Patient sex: M
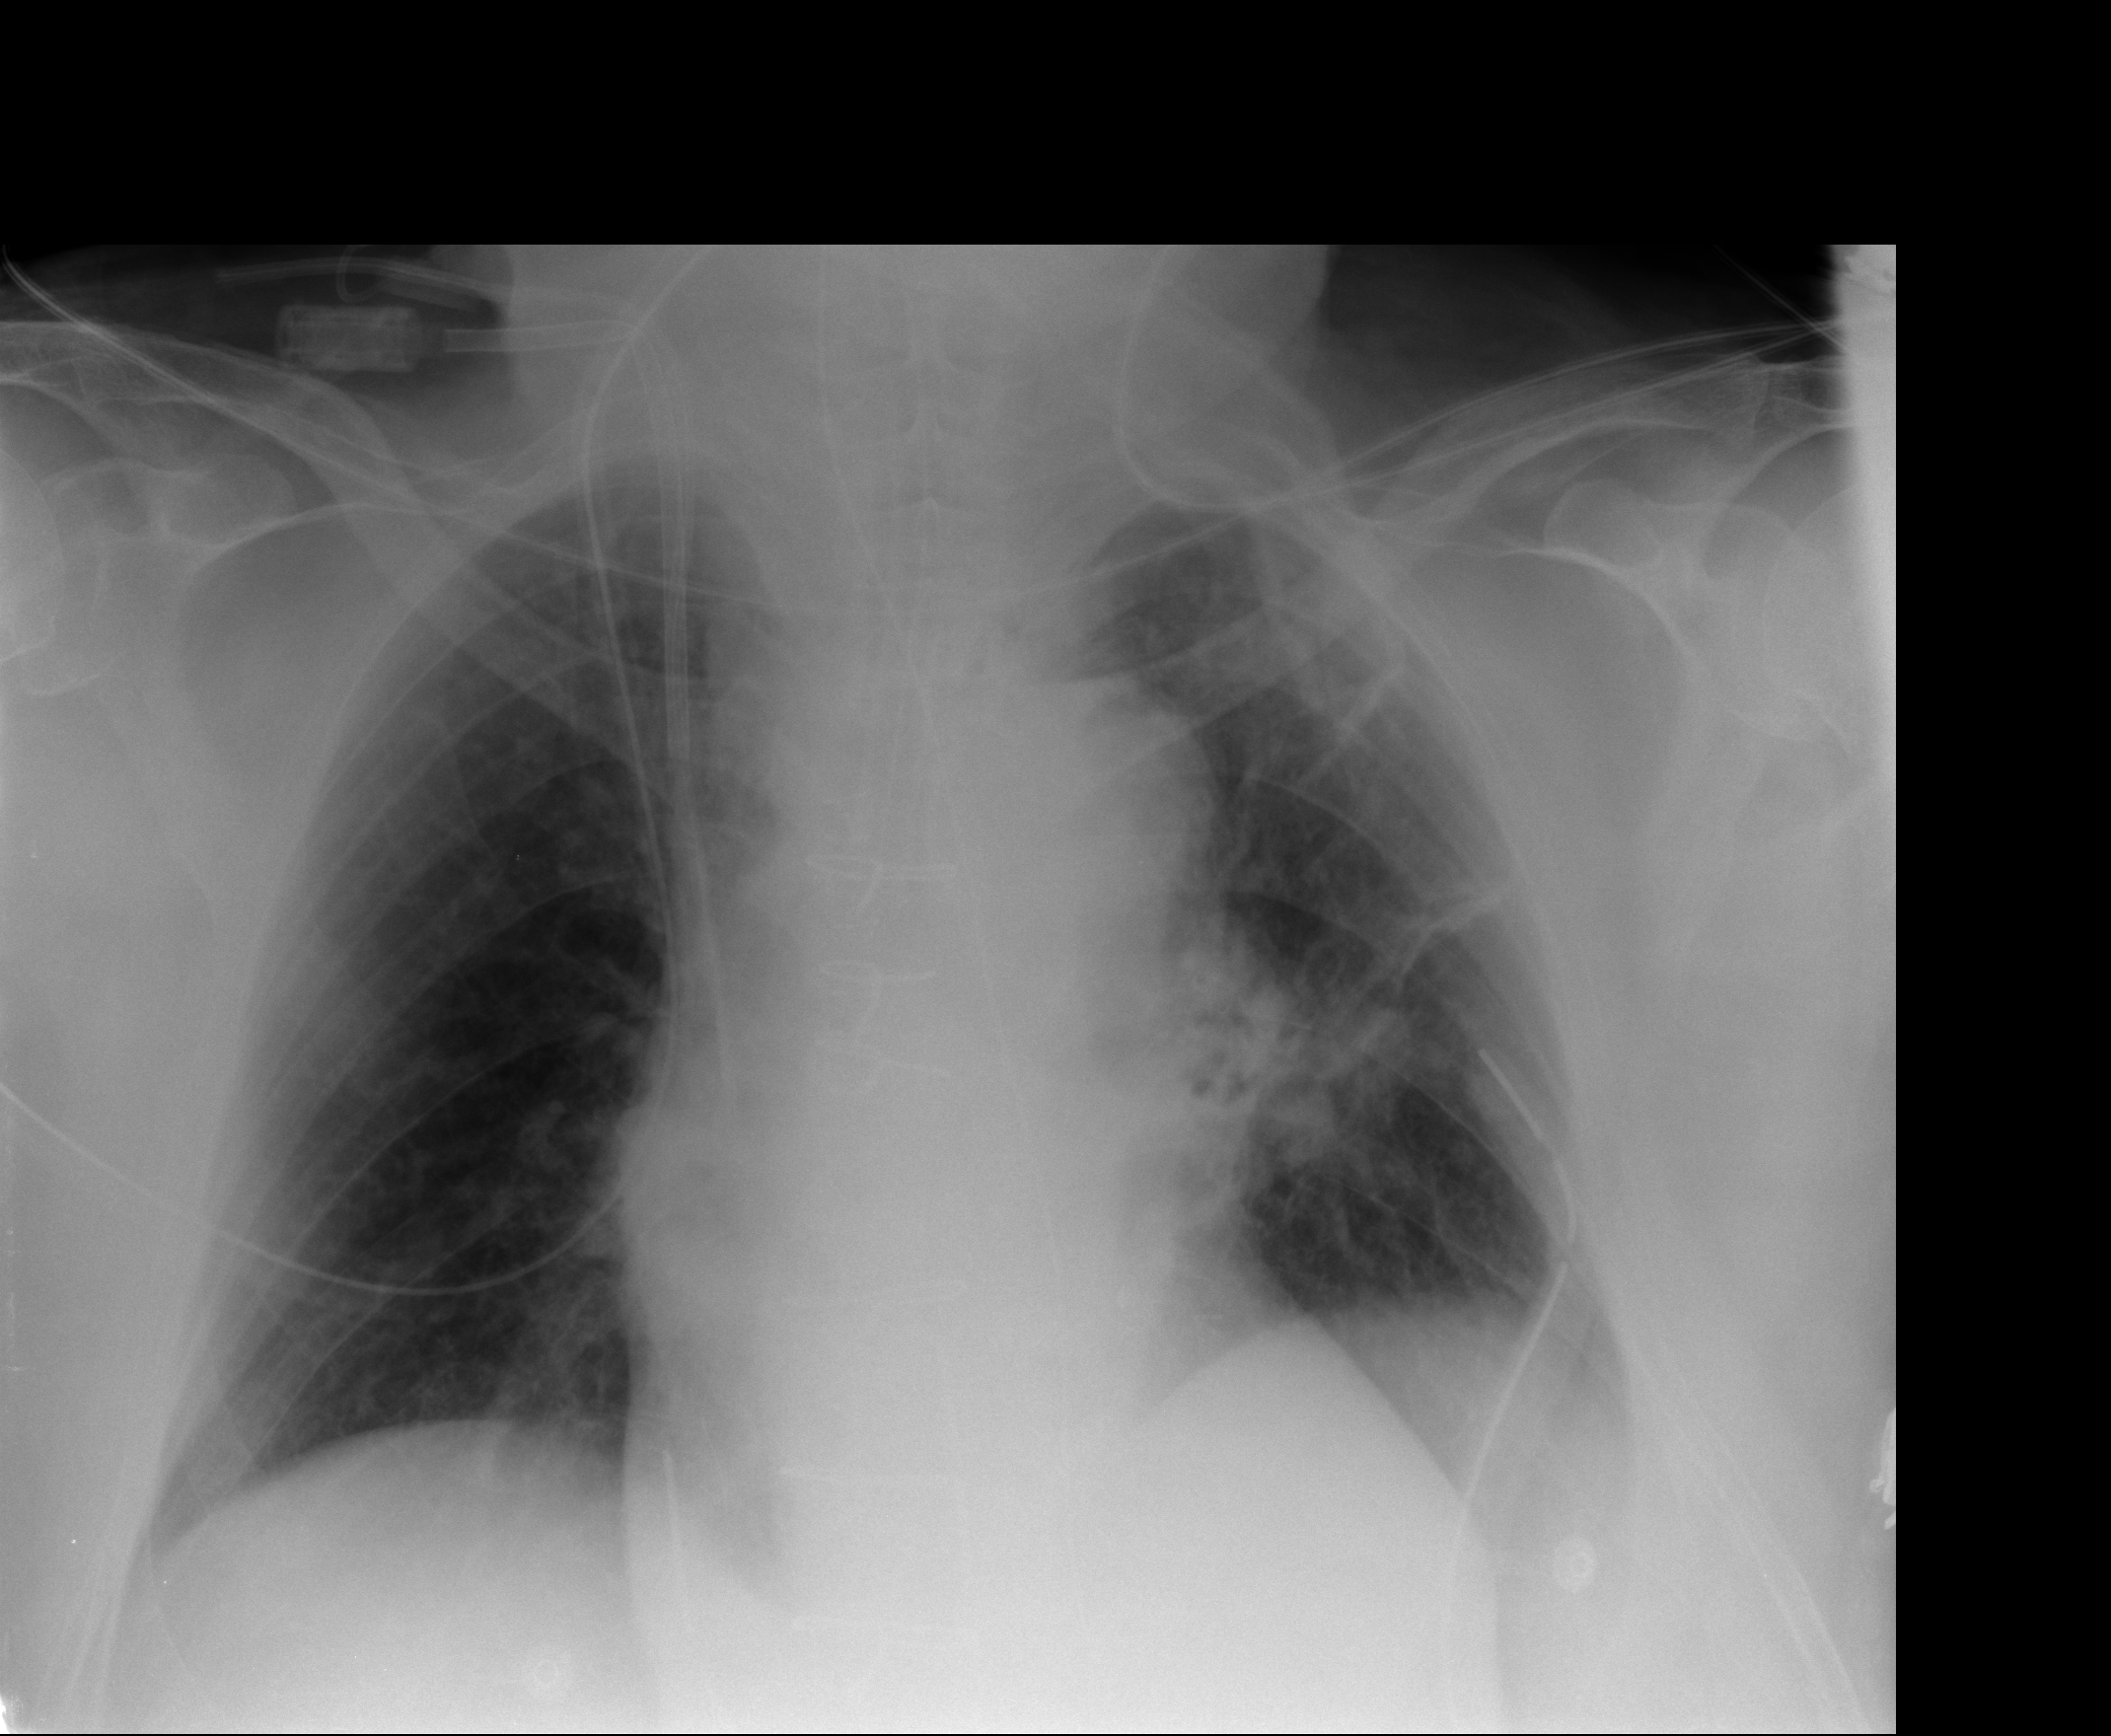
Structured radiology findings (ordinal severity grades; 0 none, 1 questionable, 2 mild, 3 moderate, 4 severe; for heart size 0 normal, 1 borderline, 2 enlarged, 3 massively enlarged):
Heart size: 1
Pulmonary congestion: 2
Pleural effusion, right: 0
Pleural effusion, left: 0
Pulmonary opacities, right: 0
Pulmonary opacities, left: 2
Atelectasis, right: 1
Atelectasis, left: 2